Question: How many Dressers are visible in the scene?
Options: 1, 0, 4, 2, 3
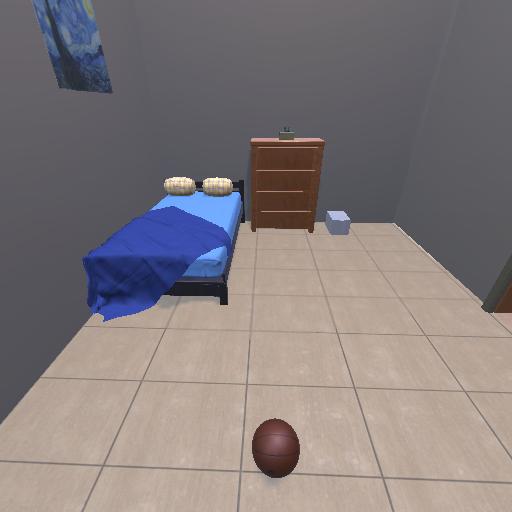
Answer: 1